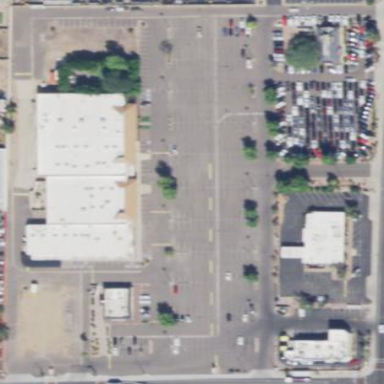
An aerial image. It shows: Retail area.